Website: macys
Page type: delivery-shipping
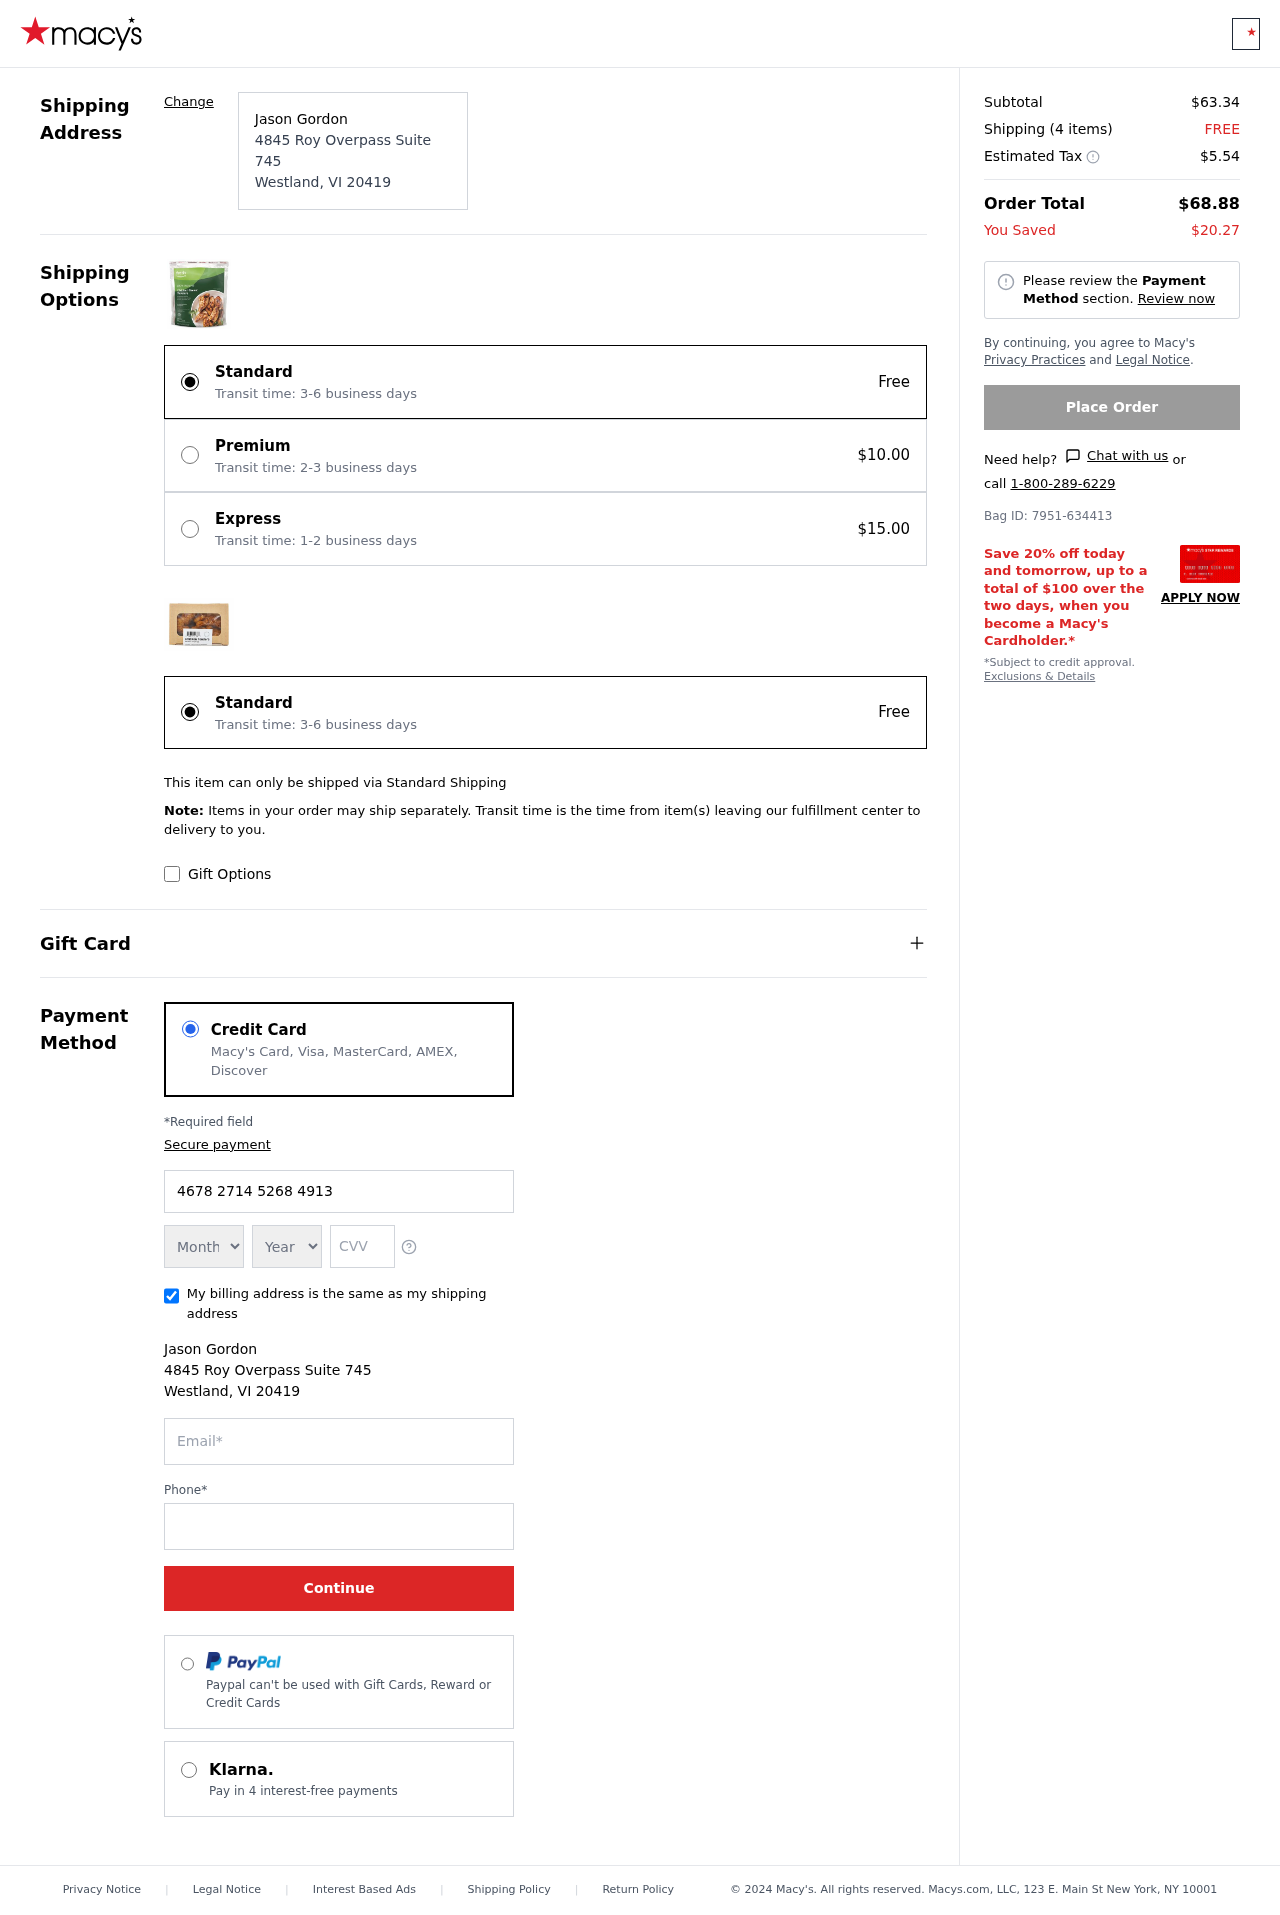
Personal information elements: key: PII_CARD_EXPIRY_MONTH
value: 06
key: PII_CARD_EXPIRY_YEAR
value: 26
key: PII_CITY
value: Westland
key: PII_CITY_STATE_ZIP
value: Westland, VI 20419
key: PII_FULLNAME
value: Jason Gordon
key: PII_POSTCODE
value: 20419
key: PII_STATE_ABBR
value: VI
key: PII_STREET
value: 4845 Roy Overpass Suite 745
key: PII_CARD_NUMBER
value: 4678 2714 5268 4913
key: PII_CARD_CVV
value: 645
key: PII_EMAIL
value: jason_gordon@gmail.com
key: PII_PHONE
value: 9906631386
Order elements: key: ORDER_SUBTOTAL
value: $63.34
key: ORDER_NUM_ITEMS
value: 4
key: ORDER_SHIPPING_COST
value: FREE
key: ORDER_TAX
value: $5.54
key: ORDER_TOTAL
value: $68.88
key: ORDER_SAVINGS
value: $20.27
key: ORDER_BAG_ID
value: Bag ID: 7951-634413